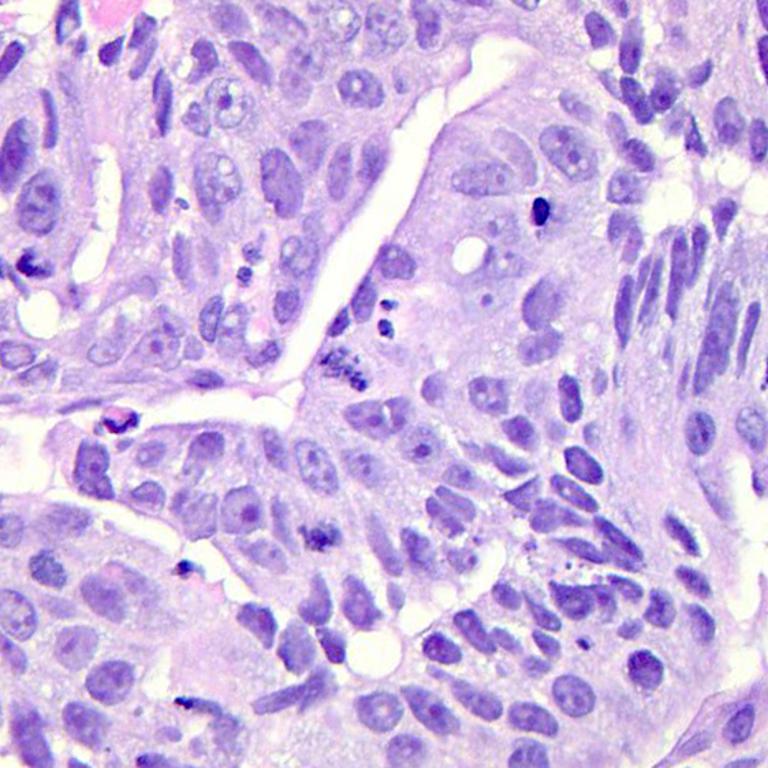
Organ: colon
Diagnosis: adenocarcinomas